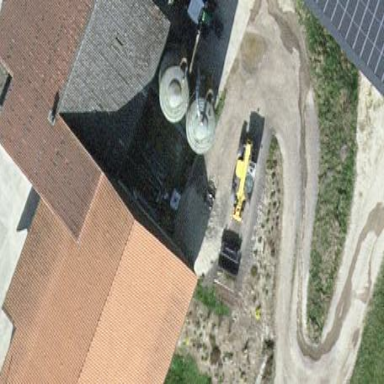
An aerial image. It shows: Farm building.